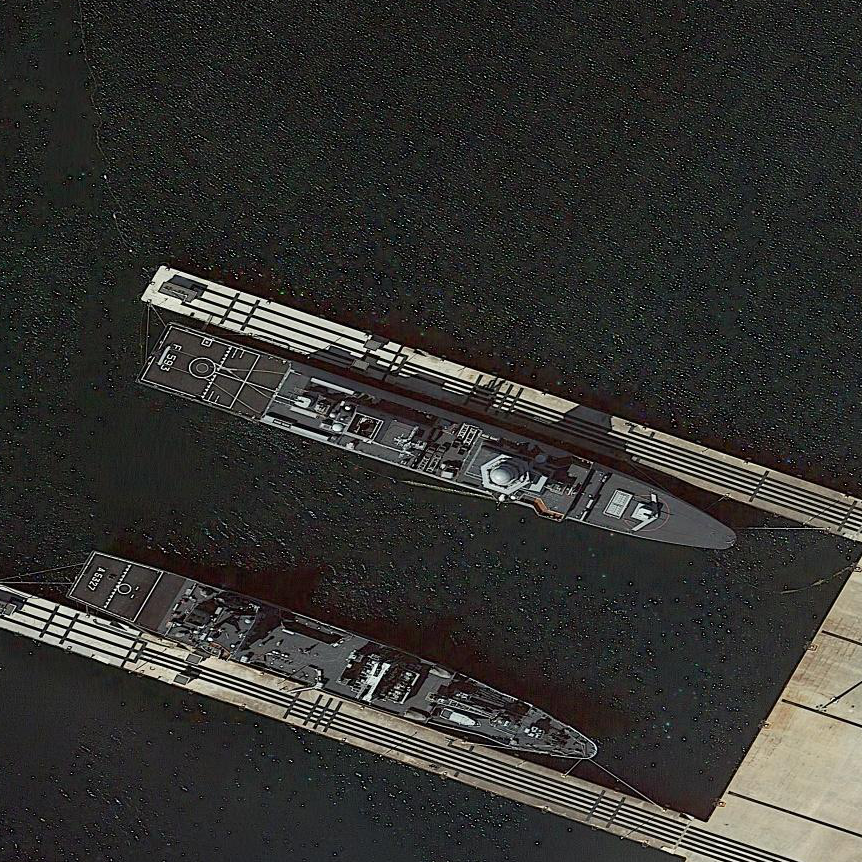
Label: destroyer